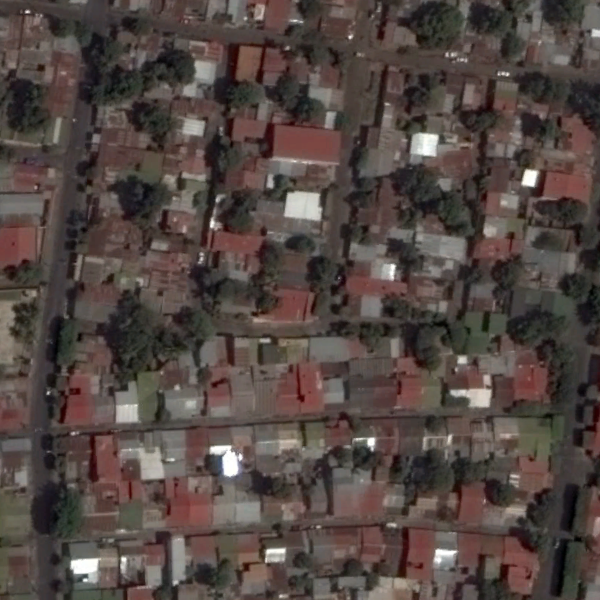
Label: DenseResidential